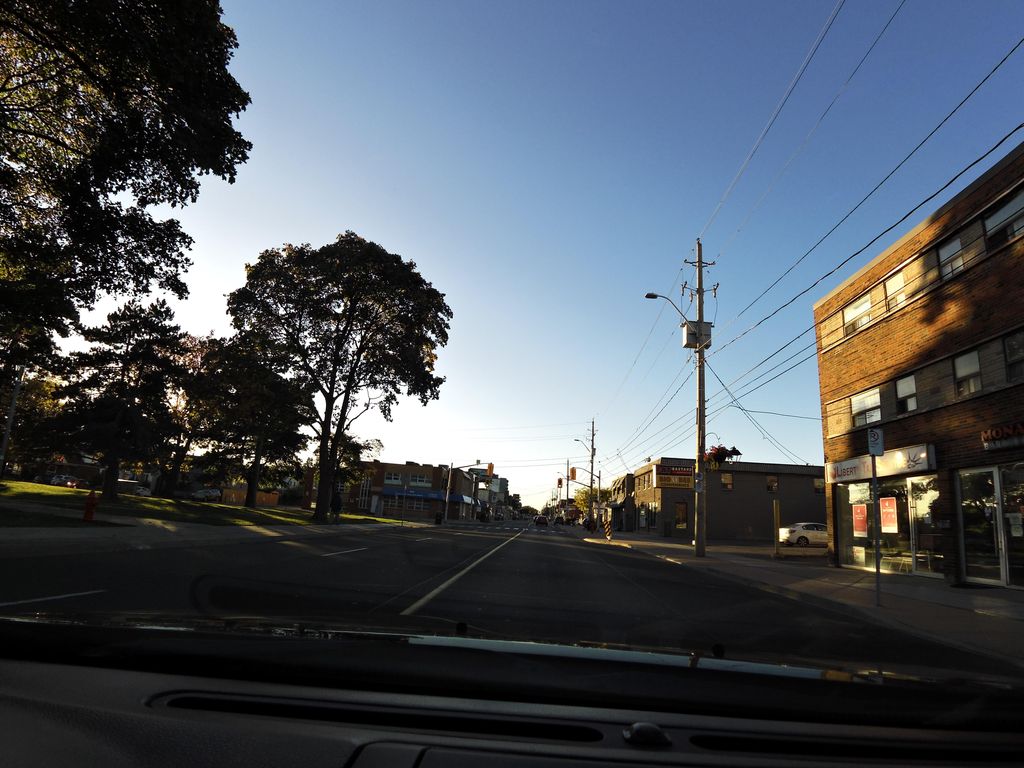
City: hamilton